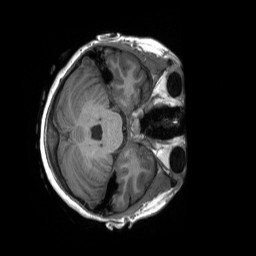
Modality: T1w
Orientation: axial
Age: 11
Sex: female
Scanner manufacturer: siemens
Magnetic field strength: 3 T
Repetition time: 2.3 s
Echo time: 0.00232 s